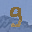
Label: 9